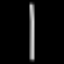
Label: line